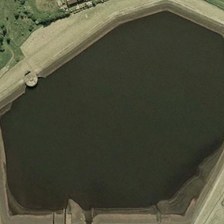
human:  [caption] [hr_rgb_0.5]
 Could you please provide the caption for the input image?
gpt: several green trees and buildings are near a polygonal pond .

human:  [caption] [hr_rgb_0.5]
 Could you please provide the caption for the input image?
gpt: several green trees and buildings are near a polygonal pond .

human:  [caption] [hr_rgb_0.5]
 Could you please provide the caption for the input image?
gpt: several green trees and buildings are near a polygonal pond .

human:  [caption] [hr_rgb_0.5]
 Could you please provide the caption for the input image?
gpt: several green trees and buildings are near a polygonal pond .

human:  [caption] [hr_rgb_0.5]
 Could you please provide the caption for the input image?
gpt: several green trees and buildings are near a polygonal pond .